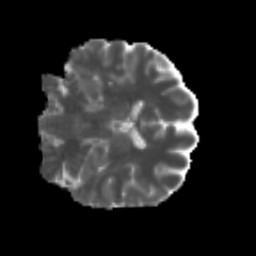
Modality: MD
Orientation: coronal
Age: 48
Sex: male
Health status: healthy
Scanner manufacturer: siemens
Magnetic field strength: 3 T
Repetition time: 3.6 s
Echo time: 0.092 s